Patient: sex M, age 52
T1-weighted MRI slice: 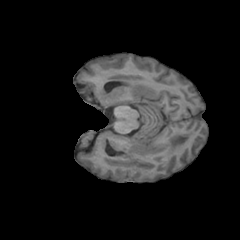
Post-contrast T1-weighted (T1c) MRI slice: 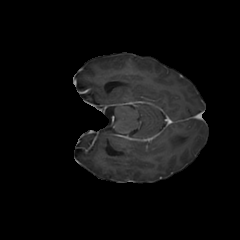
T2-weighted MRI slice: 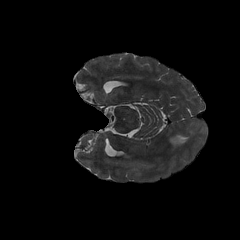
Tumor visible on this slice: yes
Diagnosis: Glioblastoma, IDH-wildtype
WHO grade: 4